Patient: sex M, age 22
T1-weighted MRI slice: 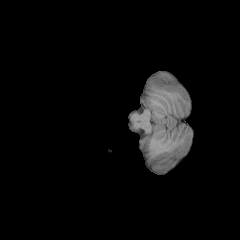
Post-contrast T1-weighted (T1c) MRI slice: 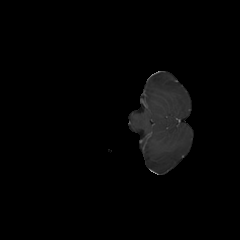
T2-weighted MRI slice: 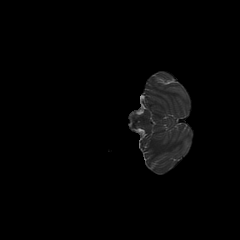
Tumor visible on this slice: no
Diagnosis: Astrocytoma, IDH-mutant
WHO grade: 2